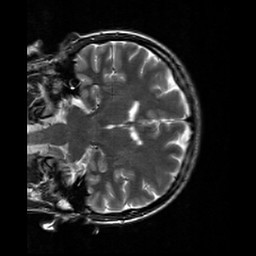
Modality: T2w
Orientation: coronal
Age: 29
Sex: female
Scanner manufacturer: siemens
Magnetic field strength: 3 T
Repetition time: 7 s
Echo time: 0.09 s